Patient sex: F
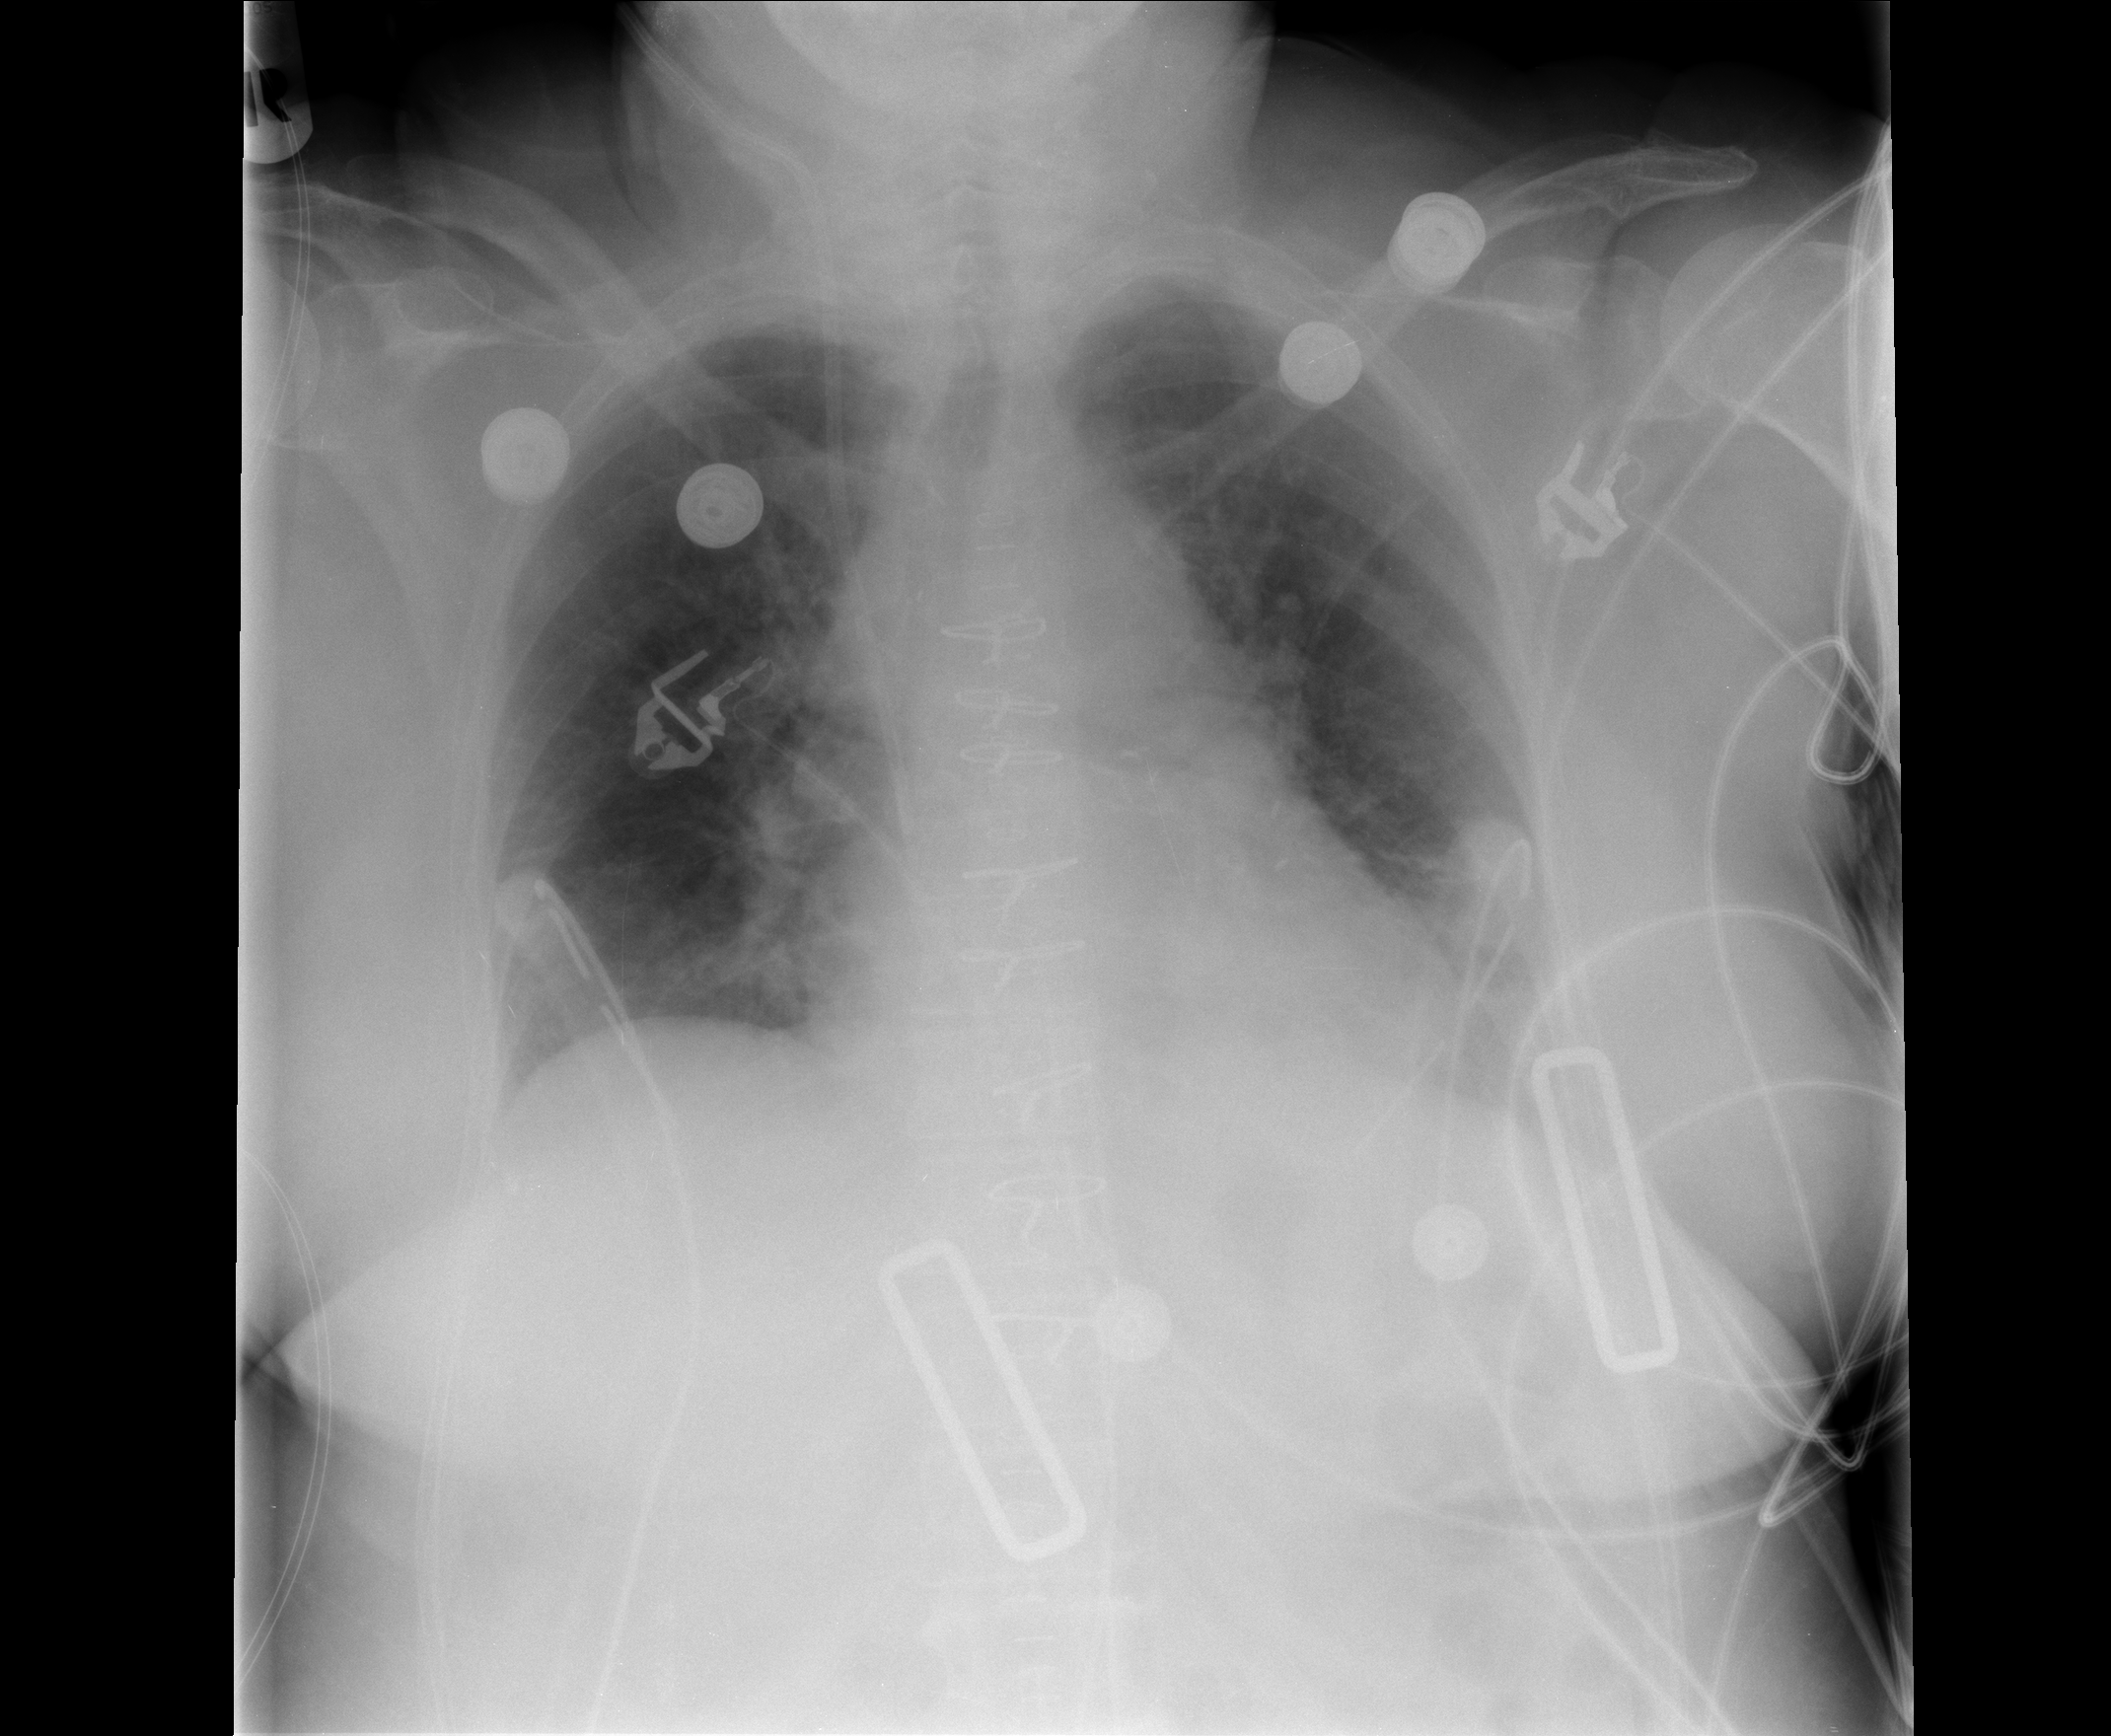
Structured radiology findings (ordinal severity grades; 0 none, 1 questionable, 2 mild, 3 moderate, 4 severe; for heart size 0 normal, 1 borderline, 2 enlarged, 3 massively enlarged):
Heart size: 0
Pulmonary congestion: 0
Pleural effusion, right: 1
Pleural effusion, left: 2
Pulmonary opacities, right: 2
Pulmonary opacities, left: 0
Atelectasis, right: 1
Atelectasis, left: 2